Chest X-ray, AP view. Patient: 44 years old, sex M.
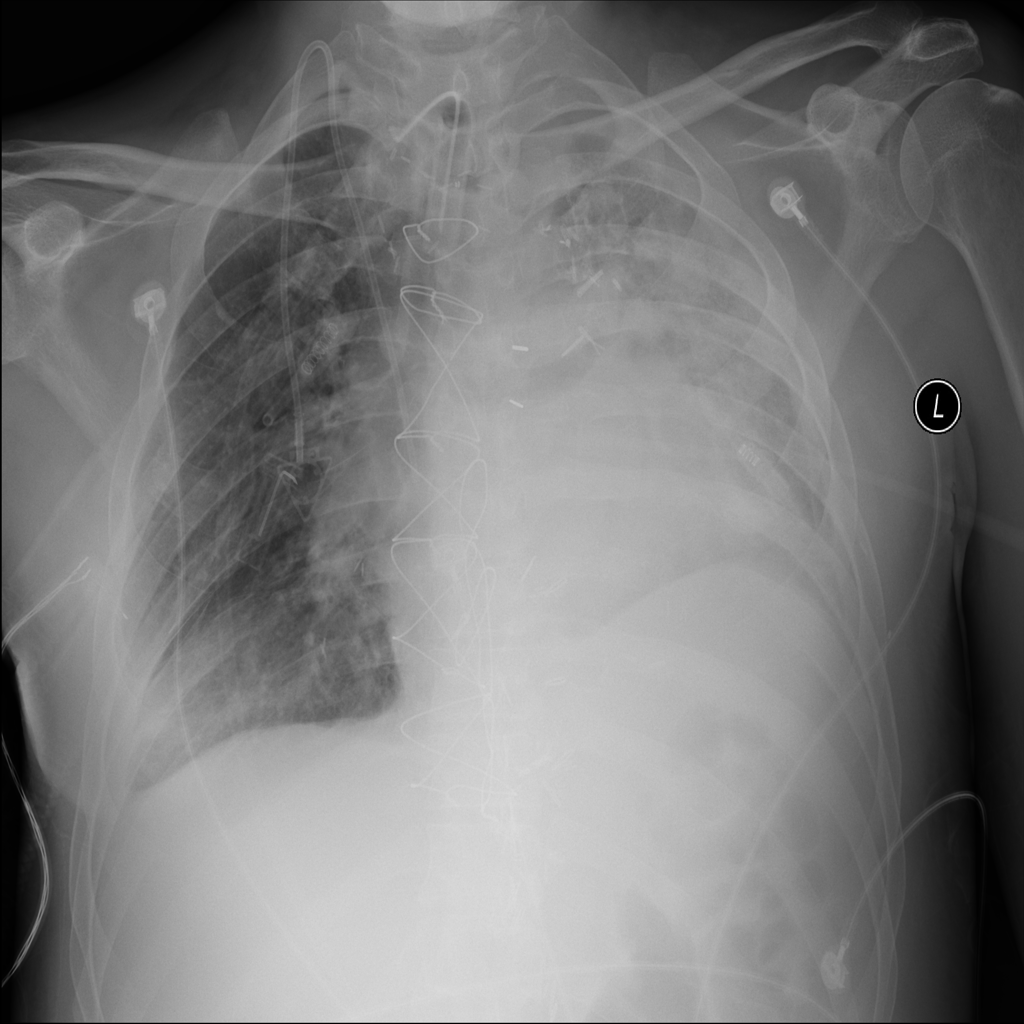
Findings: No Finding